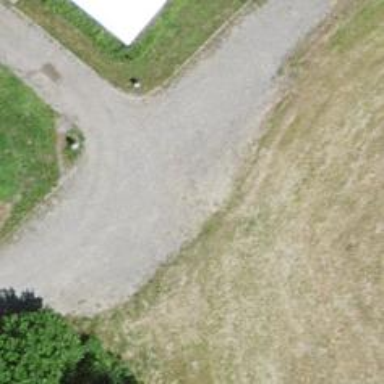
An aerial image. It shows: Footway with gravel surface.